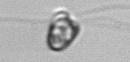
Label: flagellate_morphotype1